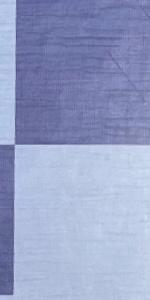
Label: Empty